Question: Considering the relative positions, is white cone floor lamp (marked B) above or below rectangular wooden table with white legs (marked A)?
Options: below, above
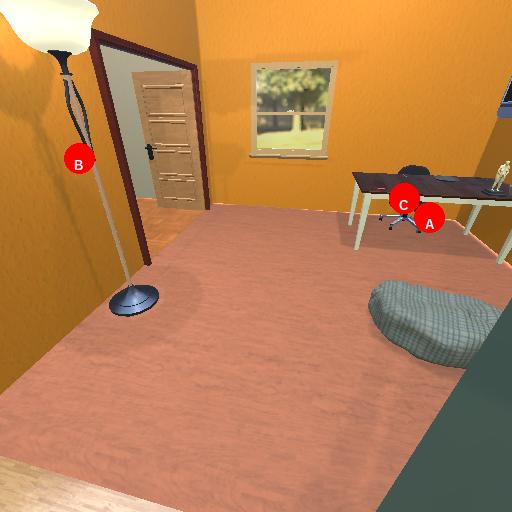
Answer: below